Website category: phone
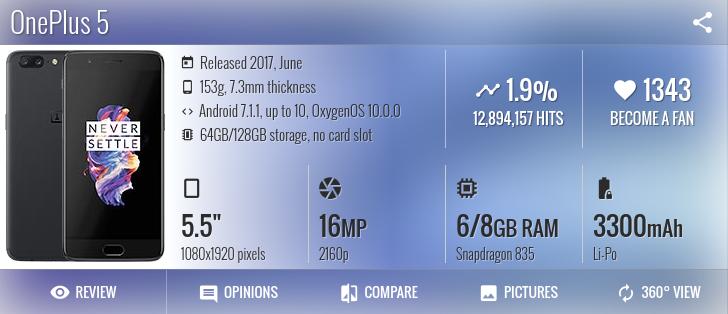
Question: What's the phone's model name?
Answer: OnePlus 5

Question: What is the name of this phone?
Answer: OnePlus 5

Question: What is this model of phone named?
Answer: OnePlus 5

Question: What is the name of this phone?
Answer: OnePlus 5

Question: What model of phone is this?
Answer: OnePlus 5

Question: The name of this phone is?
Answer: OnePlus 5

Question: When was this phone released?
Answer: Released 2017, June

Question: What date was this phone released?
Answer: Released 2017, June

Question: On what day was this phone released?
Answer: Released 2017, June

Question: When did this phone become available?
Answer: Released 2017, June

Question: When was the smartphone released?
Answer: Released 2017, June

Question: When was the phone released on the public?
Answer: Released 2017, June

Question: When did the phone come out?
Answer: Released 2017, June

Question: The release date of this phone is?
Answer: Released 2017, June

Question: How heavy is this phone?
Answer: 153g

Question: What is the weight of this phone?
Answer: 153g

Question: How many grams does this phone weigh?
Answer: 153g

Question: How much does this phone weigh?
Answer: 153g

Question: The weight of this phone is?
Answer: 153g

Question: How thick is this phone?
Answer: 7.3mm thickness

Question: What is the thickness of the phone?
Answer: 7.3mm thickness

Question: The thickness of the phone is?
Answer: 7.3mm thickness

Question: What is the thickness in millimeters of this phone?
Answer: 7.3mm thickness

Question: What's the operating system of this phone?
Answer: Android 7.1.1, up to 10, OxygenOS 10.0.0

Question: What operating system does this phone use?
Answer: Android 7.1.1, up to 10, OxygenOS 10.0.0

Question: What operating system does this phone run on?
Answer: Android 7.1.1, up to 10, OxygenOS 10.0.0

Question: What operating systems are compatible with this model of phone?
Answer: Android 7.1.1, up to 10, OxygenOS 10.0.0

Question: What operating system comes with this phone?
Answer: Android 7.1.1, up to 10, OxygenOS 10.0.0

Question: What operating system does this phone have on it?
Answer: Android 7.1.1, up to 10, OxygenOS 10.0.0

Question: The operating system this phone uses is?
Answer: Android 7.1.1, up to 10, OxygenOS 10.0.0

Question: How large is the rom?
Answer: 64GB/128GB storage

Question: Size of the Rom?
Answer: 64GB/128GB storage

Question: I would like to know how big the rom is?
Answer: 64GB/128GB storage

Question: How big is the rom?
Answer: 64GB/128GB storage

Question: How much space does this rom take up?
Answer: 64GB/128GB storage

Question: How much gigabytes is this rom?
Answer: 64GB/128GB storage

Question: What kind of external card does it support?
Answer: no card slot

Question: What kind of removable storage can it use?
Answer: no card slot

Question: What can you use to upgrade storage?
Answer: no card slot

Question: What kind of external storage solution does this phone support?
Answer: no card slot

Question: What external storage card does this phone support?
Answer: no card slot

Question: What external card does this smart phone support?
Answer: no card slot

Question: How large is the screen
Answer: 5.5"

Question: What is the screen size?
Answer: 5.5"

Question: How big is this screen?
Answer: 5.5"

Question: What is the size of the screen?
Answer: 5.5"

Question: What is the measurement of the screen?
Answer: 5.5"

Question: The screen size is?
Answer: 5.5"

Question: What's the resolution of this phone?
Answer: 1080x1920 pixels

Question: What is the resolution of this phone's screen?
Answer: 1080x1920 pixels

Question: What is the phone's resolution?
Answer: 1080x1920 pixels

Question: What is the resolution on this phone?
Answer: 1080x1920 pixels

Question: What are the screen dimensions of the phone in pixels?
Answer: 1080x1920 pixels

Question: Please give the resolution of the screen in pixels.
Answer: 1080x1920 pixels

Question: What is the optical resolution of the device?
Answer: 1080x1920 pixels

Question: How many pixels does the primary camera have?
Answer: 16 MP

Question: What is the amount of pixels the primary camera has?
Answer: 16 MP

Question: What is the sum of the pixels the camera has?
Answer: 16 MP

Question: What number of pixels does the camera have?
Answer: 16 MP

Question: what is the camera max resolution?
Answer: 16 MP

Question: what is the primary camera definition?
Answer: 16 MP

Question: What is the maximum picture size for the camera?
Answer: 16 MP

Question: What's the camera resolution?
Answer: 2160p

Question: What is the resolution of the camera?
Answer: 2160p